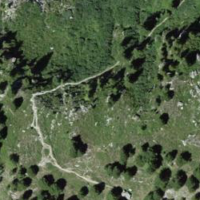
EUNIS habitat code: 26
Species observed at this site:
Empetrum nigrum
Rhododendron ferrugineum
Vaccinium uliginosum
Arnica montana